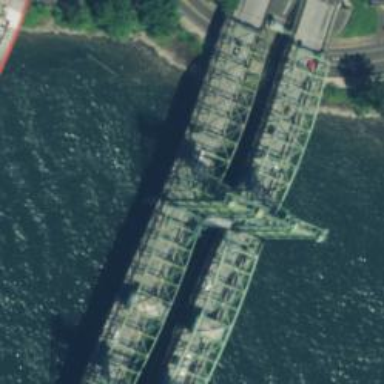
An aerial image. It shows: Lift bridge on motorway.